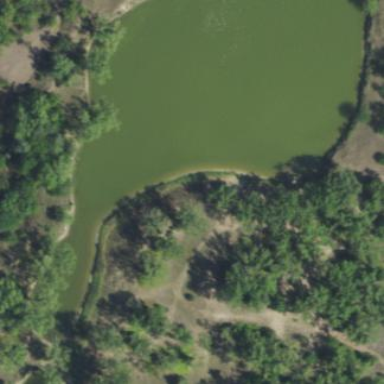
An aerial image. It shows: Serene pond surrounded by nature.